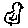
Label: bird